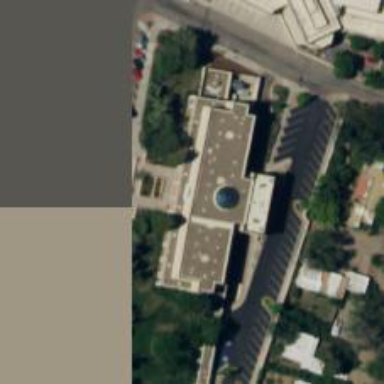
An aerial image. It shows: Government office.